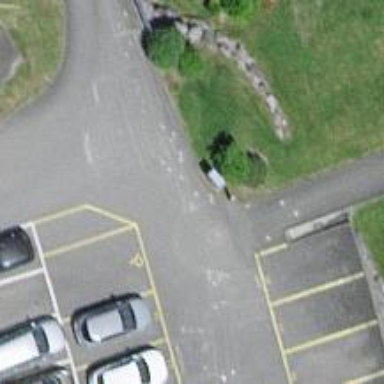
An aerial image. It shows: Road serving as parking aisle.